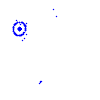
Particle: kaon